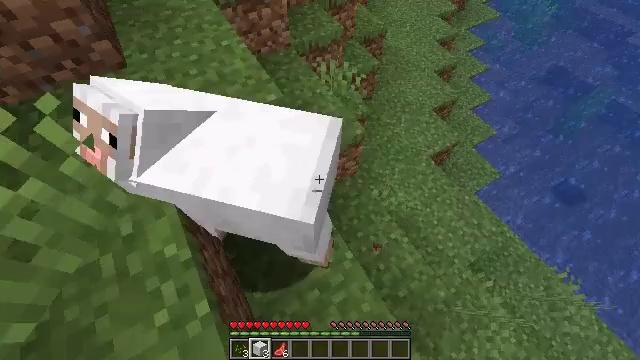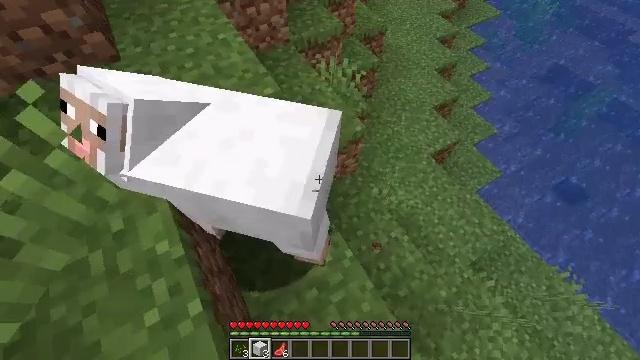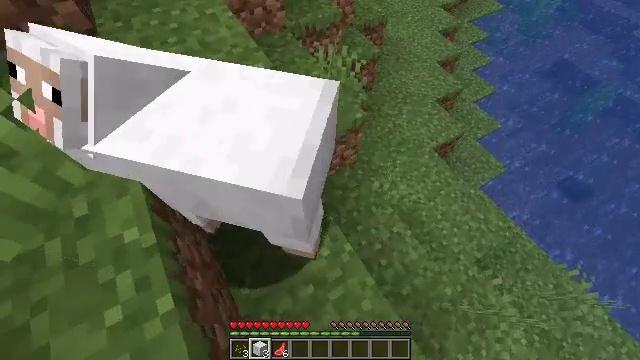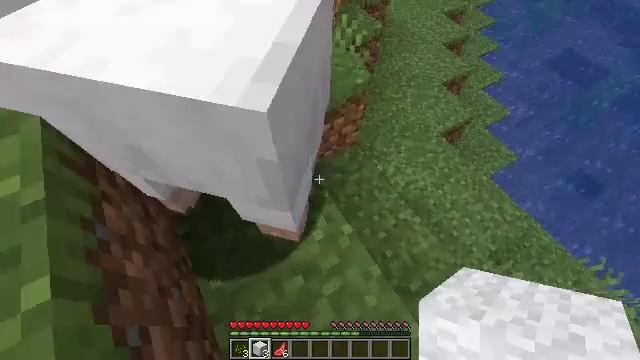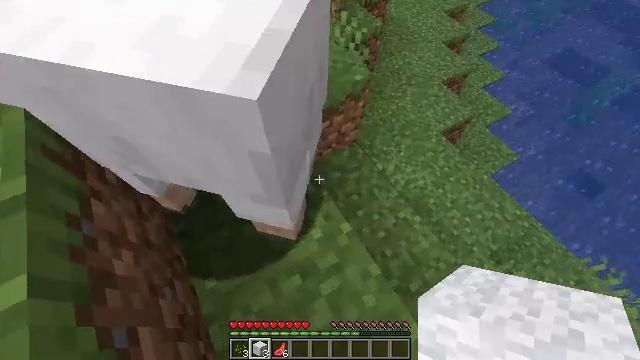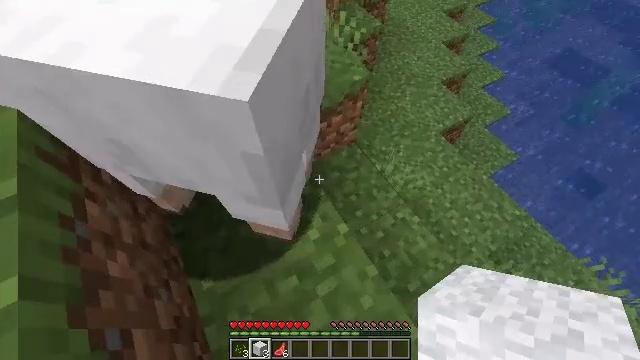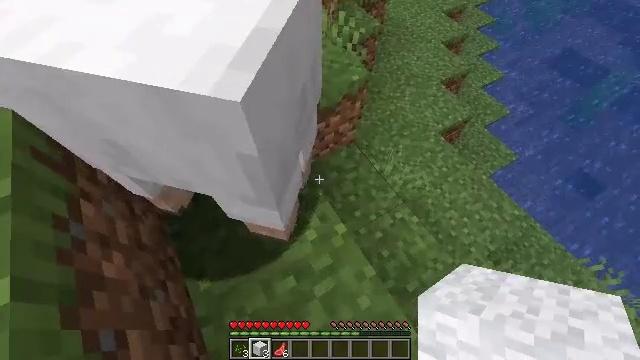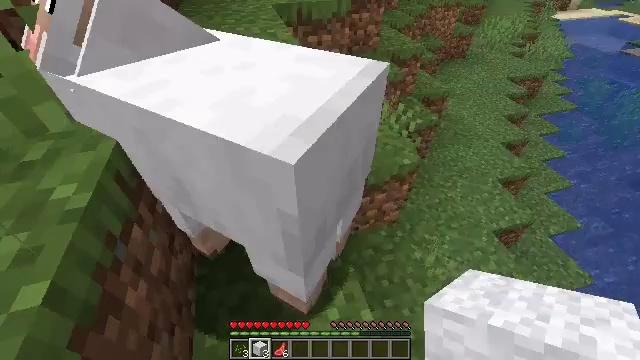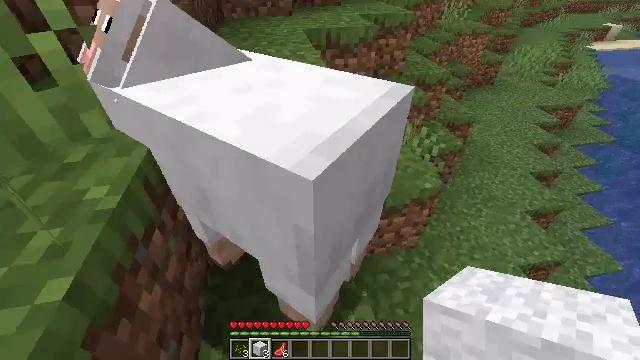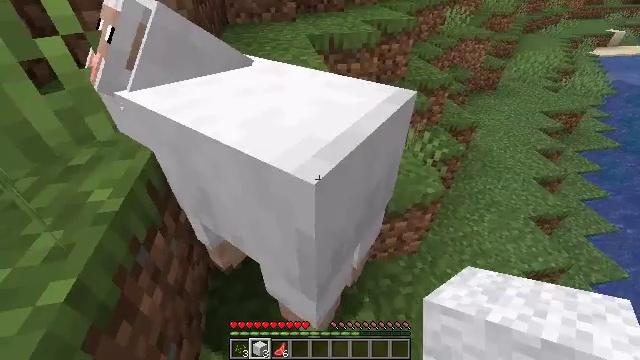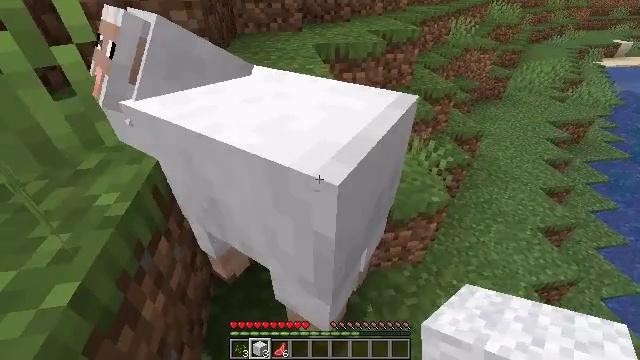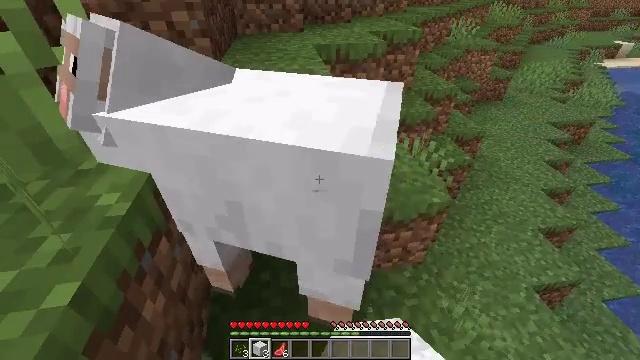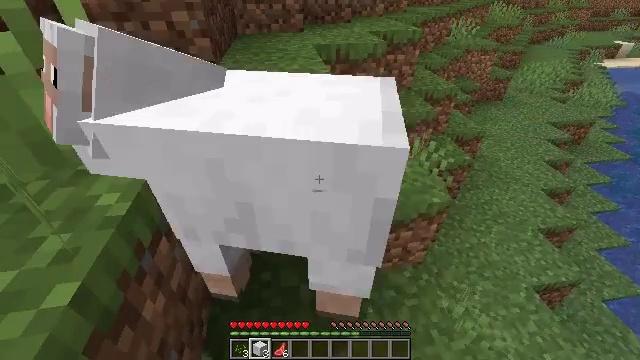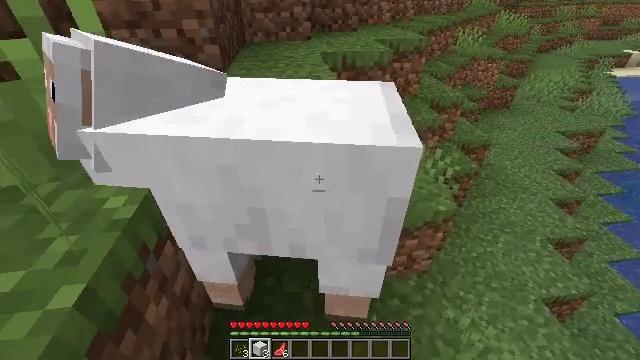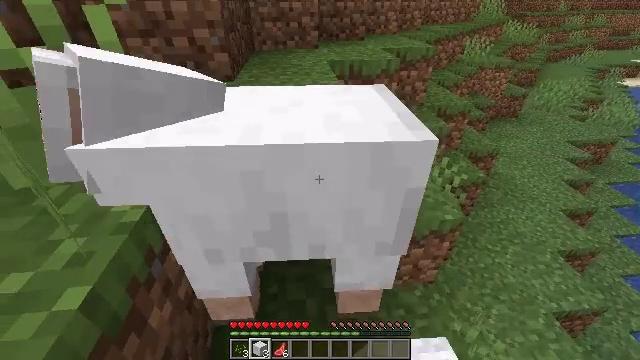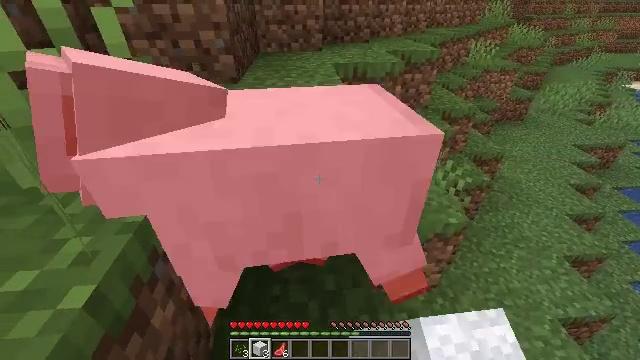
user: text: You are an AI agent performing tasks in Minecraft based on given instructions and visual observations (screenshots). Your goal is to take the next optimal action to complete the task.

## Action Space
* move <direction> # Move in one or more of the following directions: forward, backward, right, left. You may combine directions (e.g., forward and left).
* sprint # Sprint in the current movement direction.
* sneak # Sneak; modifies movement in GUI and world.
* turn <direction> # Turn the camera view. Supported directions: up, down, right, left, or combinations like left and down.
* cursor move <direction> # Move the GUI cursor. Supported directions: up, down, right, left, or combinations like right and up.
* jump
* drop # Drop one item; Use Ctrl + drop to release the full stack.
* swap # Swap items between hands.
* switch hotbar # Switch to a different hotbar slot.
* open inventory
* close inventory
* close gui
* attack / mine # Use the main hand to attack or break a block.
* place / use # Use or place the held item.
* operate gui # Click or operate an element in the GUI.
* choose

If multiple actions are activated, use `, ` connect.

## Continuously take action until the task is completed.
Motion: motion action
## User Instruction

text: Hunt animals.
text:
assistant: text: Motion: no_op
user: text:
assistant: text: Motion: no_op
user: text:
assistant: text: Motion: no_op
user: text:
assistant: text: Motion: no_op
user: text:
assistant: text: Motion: no_op
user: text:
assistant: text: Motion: no_op
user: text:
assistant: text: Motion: turn left and up
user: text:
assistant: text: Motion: turn left and up
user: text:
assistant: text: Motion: no_op
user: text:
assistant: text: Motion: turn left and up, attack / mine
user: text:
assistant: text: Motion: attack / mine
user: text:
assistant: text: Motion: attack / mine
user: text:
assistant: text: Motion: turn left and up, attack / mine
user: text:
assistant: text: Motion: turn left and up
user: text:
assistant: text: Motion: no_op
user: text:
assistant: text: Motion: turn left and up
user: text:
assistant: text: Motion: turn left and up
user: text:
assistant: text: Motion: turn left and up
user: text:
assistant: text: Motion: turn up
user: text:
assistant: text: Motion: move forward
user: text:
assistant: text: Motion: move forward
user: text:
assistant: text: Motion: move forward, turn right
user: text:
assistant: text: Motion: move forward, turn right and down, attack / mine
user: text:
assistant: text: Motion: attack / mine
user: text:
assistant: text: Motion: attack / mine
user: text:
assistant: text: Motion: attack / mine
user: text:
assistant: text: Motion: move back
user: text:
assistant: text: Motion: no_op